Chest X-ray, AP view. Patient: 47 years old, sex M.
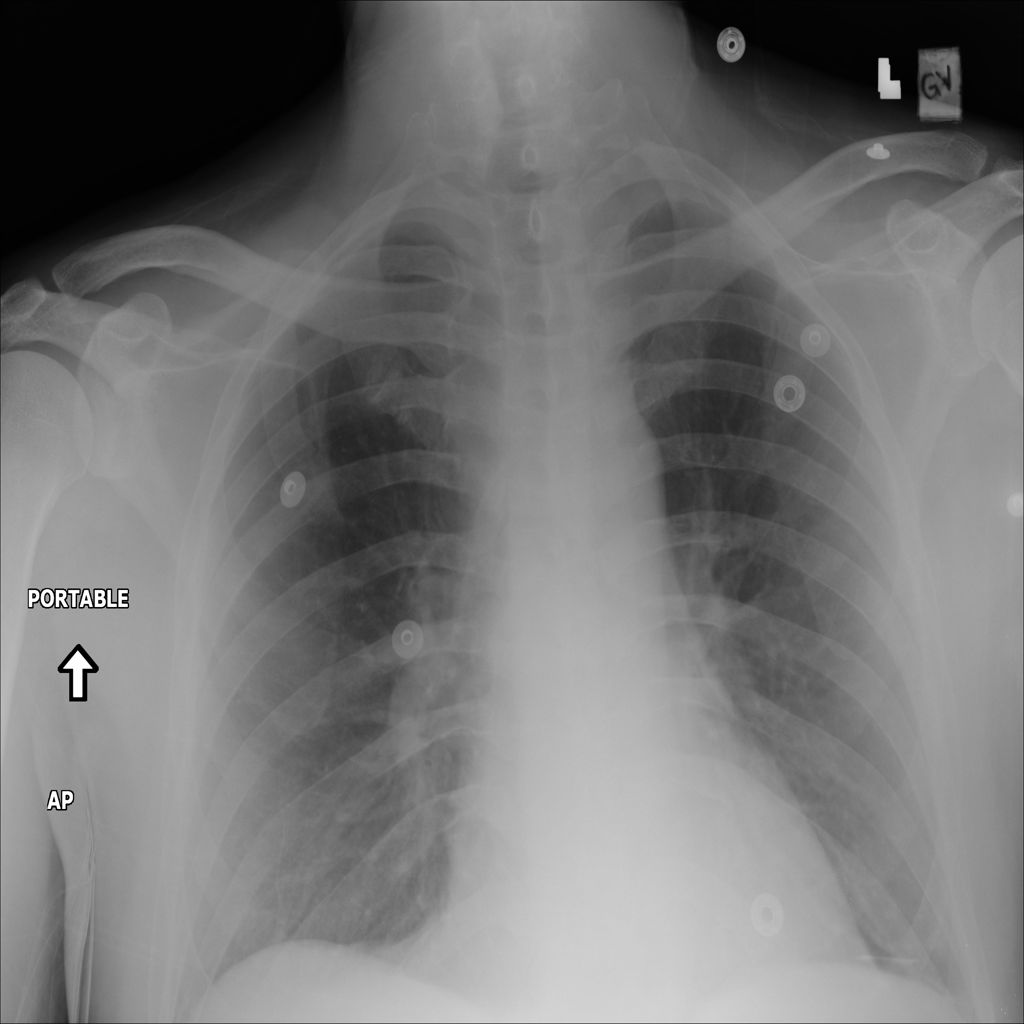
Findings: No Finding